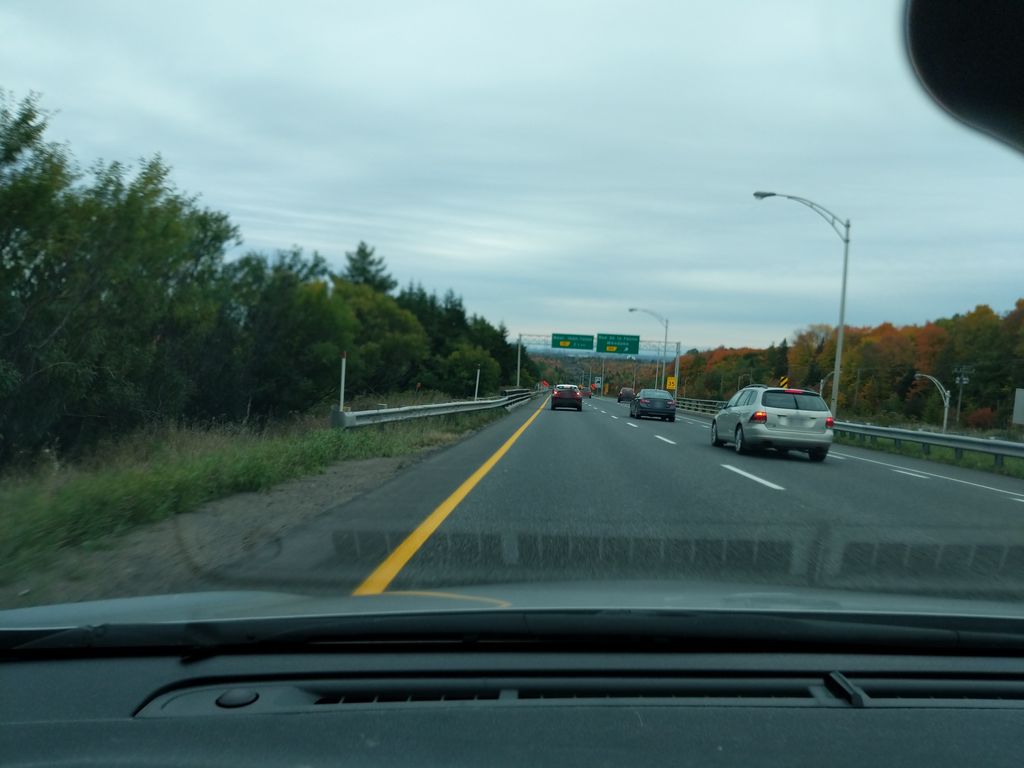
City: quebec_city